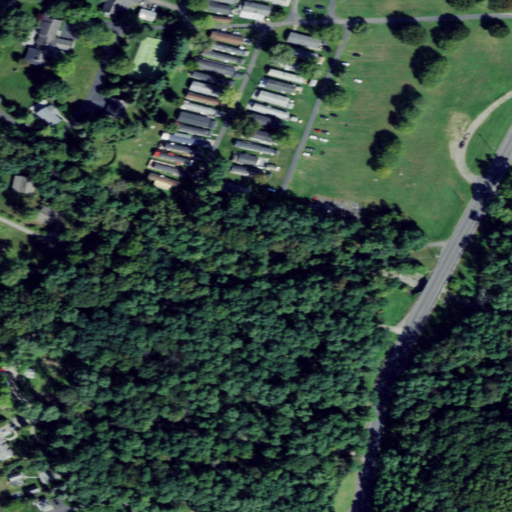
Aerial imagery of valley in New York named Eggleston Glen containing deciduous forest, open development, mixed forest, grassland, low intensity development, medium intensity development, shrub, and open water